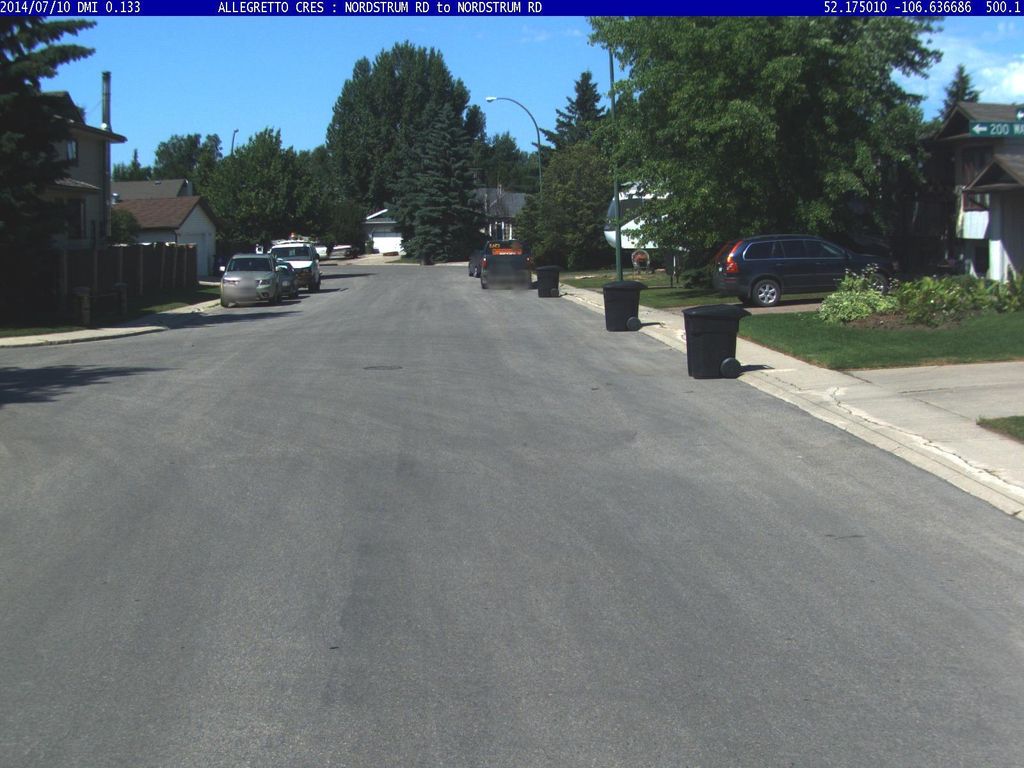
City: saskatoon